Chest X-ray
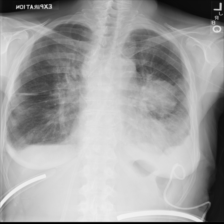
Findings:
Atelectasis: negative
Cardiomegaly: negative
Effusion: positive
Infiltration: negative
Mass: positive
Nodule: negative
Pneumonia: negative
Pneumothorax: negative
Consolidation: negative
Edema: negative
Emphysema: negative
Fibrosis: negative
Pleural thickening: negative
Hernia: negative